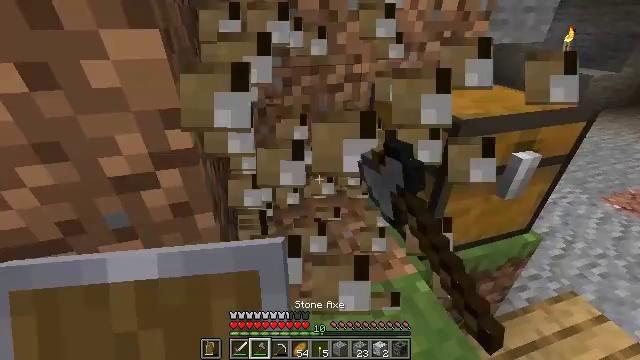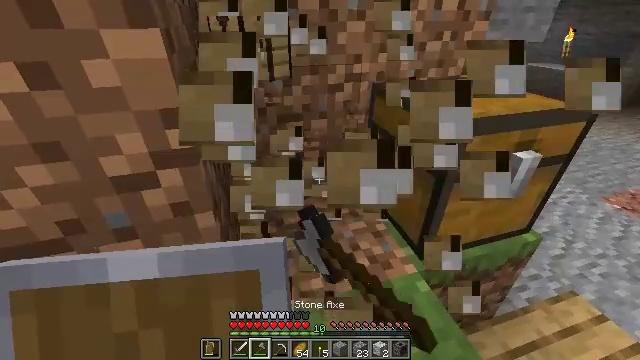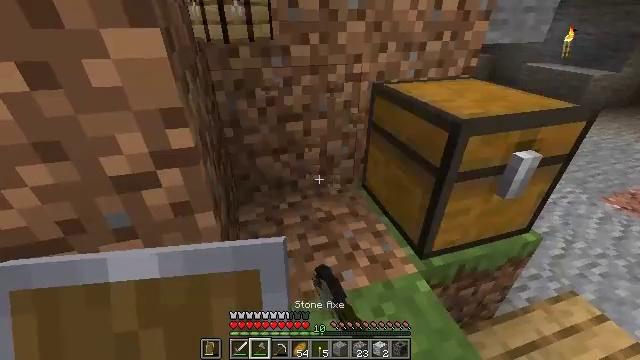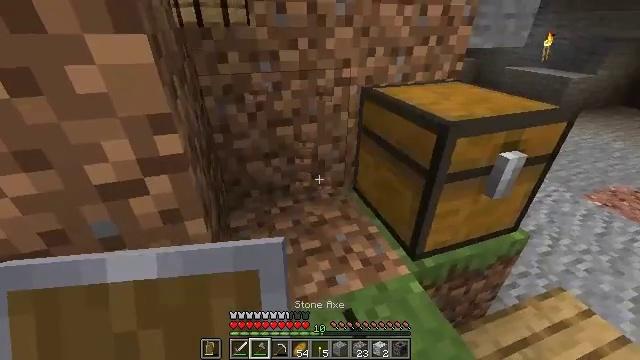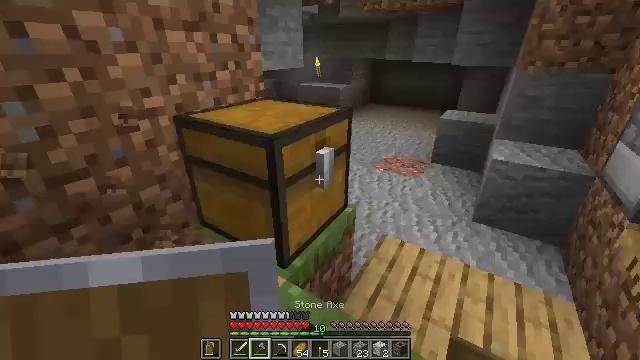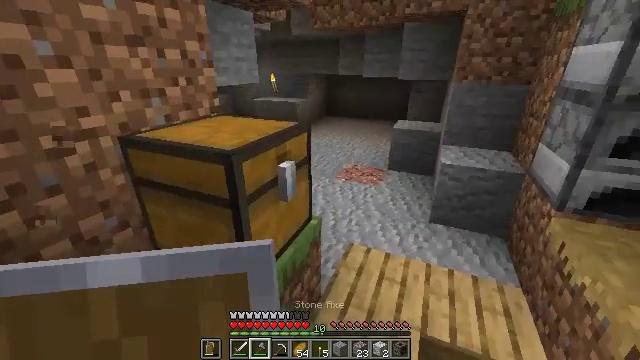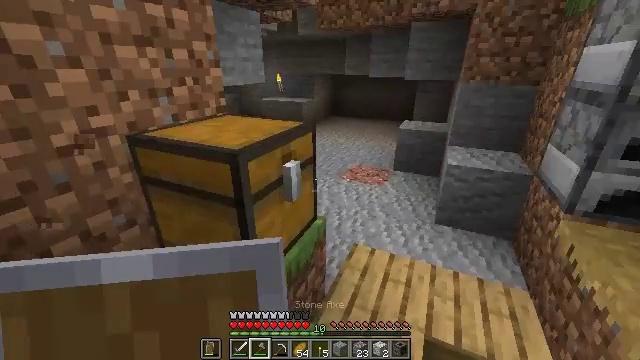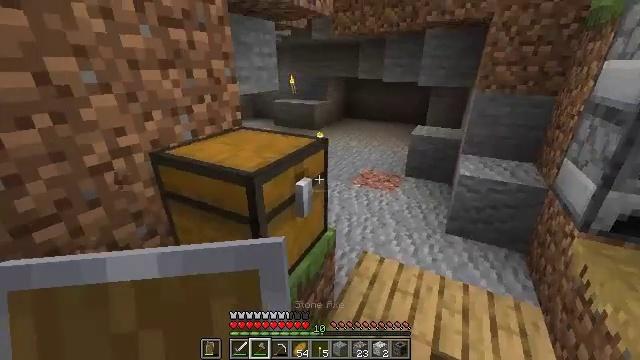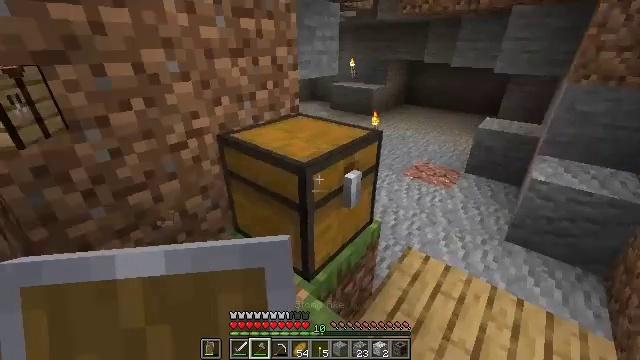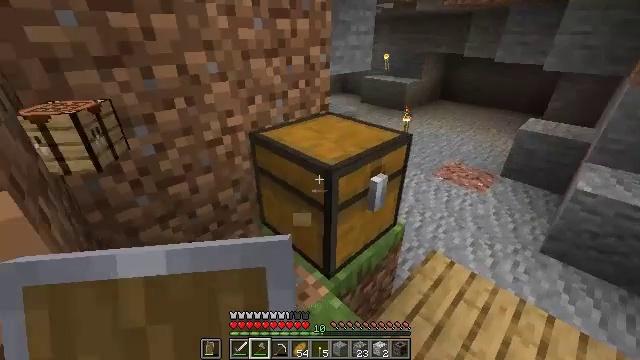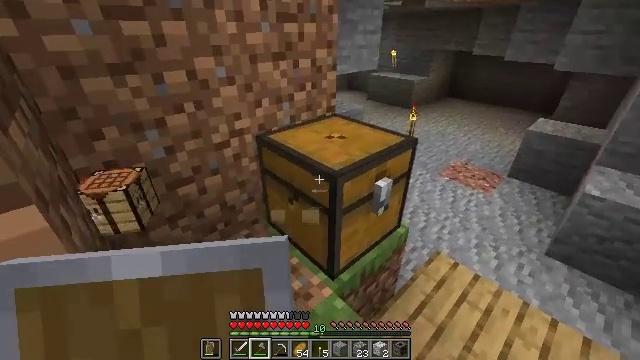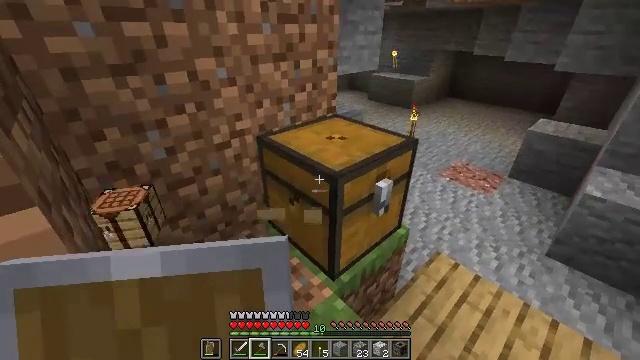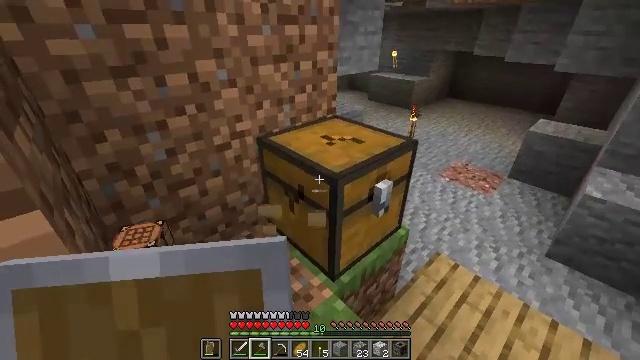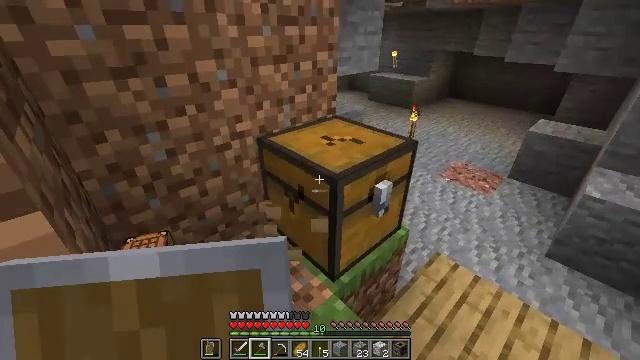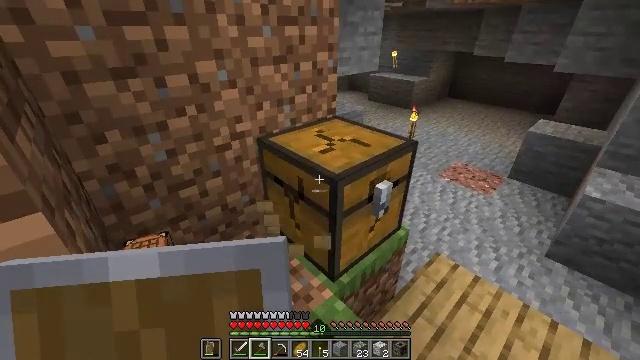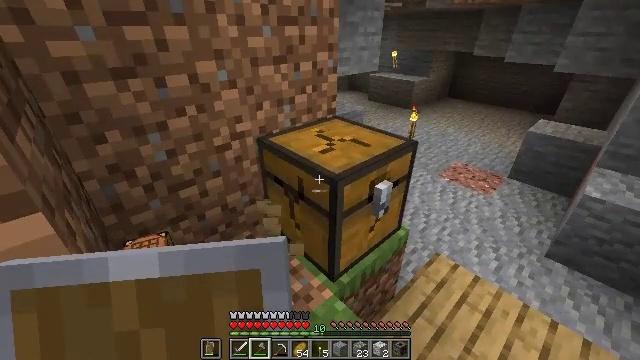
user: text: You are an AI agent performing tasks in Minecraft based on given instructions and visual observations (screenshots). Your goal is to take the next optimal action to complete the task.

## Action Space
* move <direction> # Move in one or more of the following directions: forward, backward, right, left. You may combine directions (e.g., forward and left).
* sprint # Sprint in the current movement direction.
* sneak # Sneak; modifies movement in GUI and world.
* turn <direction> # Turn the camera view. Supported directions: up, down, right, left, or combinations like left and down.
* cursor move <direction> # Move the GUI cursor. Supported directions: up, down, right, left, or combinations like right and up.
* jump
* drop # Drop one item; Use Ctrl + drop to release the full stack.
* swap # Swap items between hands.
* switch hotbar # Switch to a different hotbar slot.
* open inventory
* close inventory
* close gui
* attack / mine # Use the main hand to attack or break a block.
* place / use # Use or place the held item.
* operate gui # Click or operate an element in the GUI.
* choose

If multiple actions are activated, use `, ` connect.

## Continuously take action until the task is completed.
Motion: motion action
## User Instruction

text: Gather the chest from its place.
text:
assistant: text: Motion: sneak, attack / mine
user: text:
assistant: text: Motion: sneak, attack / mine
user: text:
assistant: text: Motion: sneak, turn right, attack / mine
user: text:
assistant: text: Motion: sneak, turn right and up
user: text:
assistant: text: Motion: sneak, turn right and up
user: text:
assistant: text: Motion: turn left
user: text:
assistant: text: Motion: turn left
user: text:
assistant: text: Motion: turn left and down
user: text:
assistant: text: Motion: turn left and down, attack / mine
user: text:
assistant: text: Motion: turn left, attack / mine
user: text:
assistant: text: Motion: attack / mine
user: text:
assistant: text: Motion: attack / mine
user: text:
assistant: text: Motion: attack / mine
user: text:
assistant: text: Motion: attack / mine
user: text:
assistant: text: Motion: attack / mine
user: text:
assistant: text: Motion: attack / mine
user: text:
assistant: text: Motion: attack / mine
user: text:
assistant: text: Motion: attack / mine
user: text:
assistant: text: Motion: attack / mine
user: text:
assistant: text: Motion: attack / mine
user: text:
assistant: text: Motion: attack / mine
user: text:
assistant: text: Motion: attack / mine
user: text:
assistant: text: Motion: move forward, attack / mine
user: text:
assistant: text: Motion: move forward, turn right and down, attack / mine
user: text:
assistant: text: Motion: move forward, turn down, attack / mine
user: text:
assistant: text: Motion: move forward, turn right and down, attack / mine
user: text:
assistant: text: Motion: move forward, turn down, attack / mine
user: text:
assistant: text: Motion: move forward, attack / mine
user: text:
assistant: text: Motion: move forward, attack / mine
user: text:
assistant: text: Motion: move forward, turn right